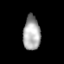
Tissue: lung
Cell type: Others
Senescence score: 0.2331
Nuclear area (px): 578
Mean DAPI intensity: 167.133